Interaction volume radius: 5 \u00c5
Interaction volume height: 25 \u00c5
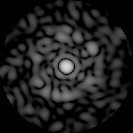
Disorder parameter: 0.8067